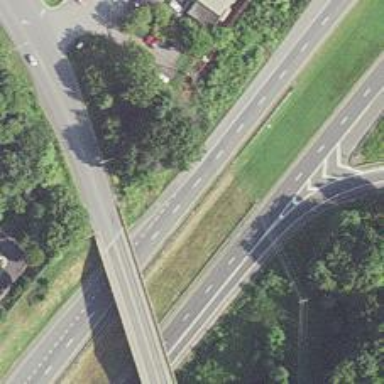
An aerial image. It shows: Motorway junction.